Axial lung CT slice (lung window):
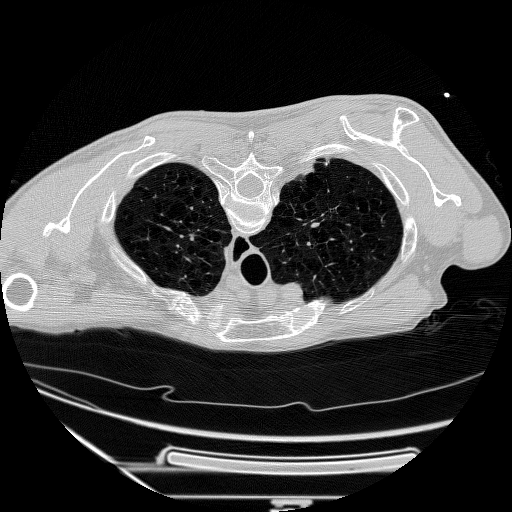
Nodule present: no